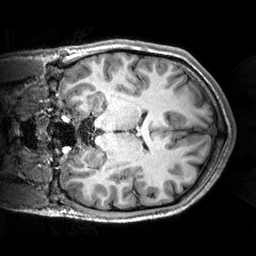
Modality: T1w
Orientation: coronal
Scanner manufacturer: siemens
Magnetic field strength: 3 T
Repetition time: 2.53 s
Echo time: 0.00288 s